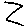
Label: zigzag